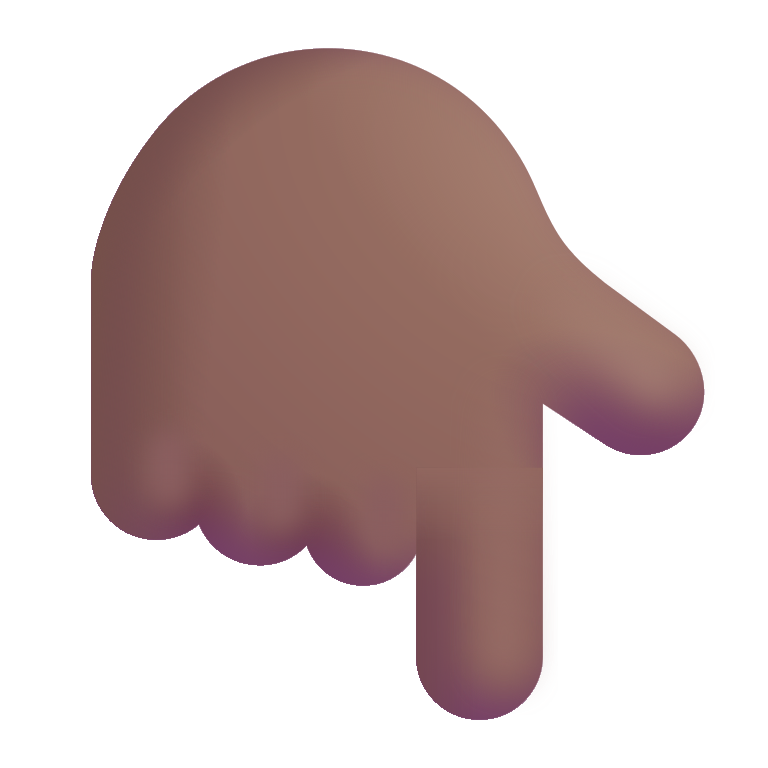
backhand index pointing down color  dark